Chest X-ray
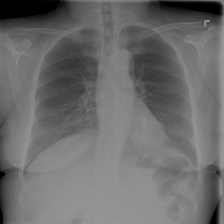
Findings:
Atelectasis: negative
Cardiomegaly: negative
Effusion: negative
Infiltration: negative
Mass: negative
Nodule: negative
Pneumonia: negative
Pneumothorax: negative
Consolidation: negative
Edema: negative
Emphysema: negative
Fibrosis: negative
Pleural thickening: negative
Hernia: negative